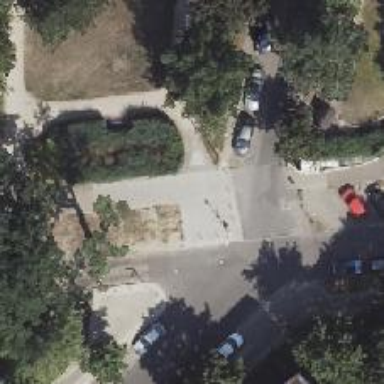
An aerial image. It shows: Footway.